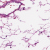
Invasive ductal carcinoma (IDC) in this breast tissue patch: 0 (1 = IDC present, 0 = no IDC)